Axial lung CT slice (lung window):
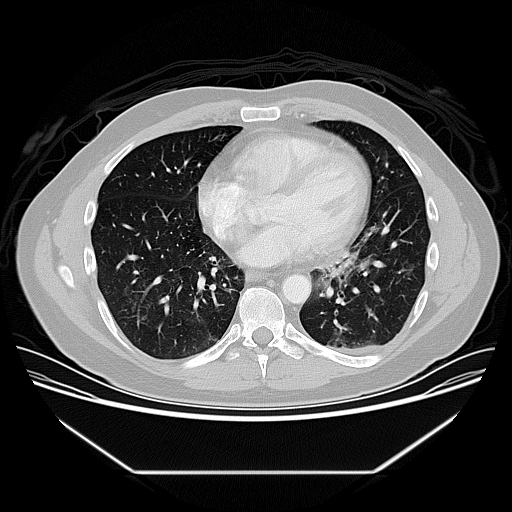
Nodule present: no